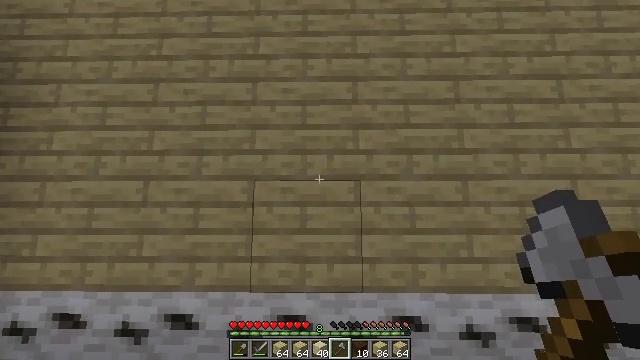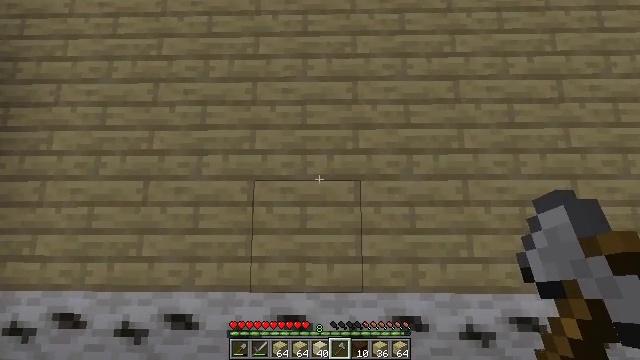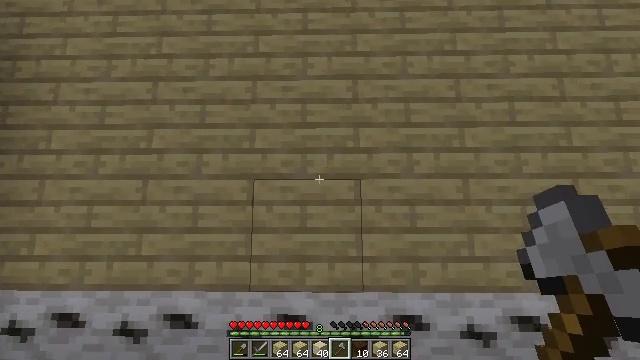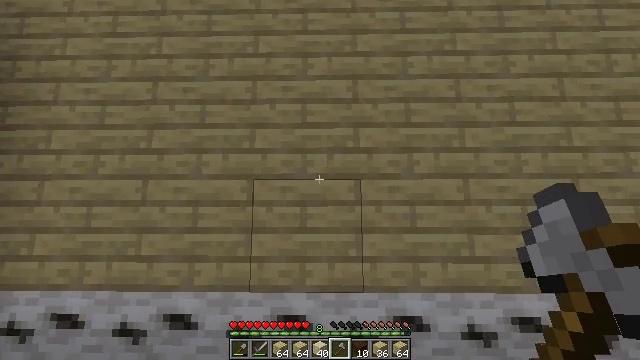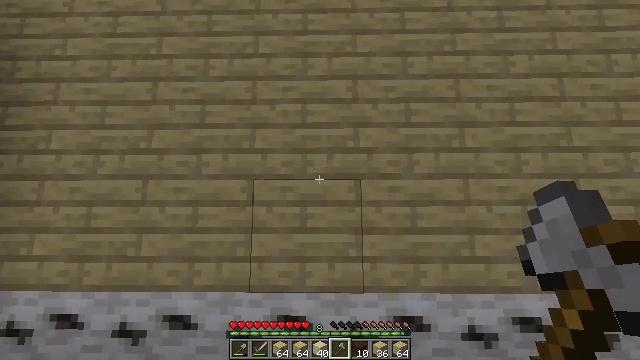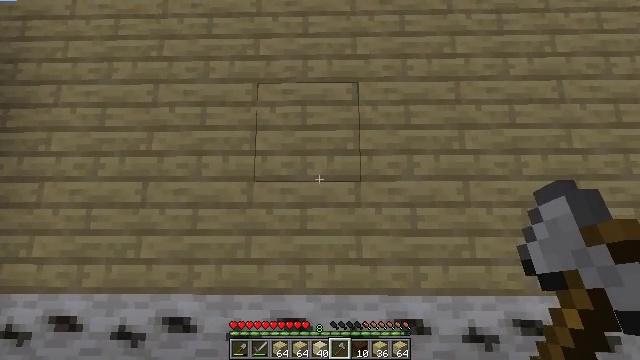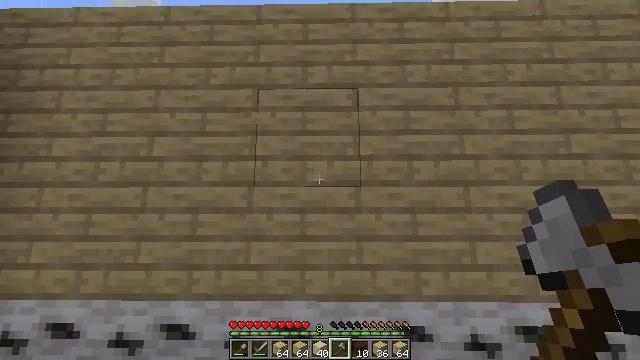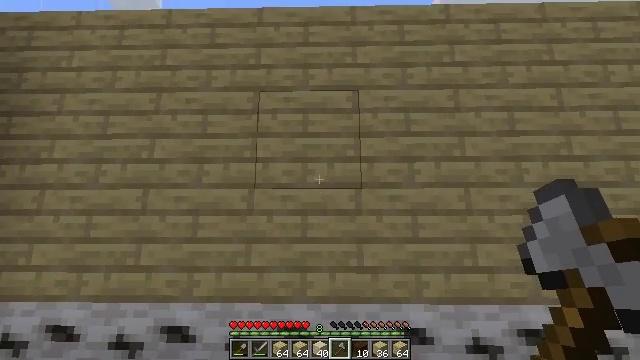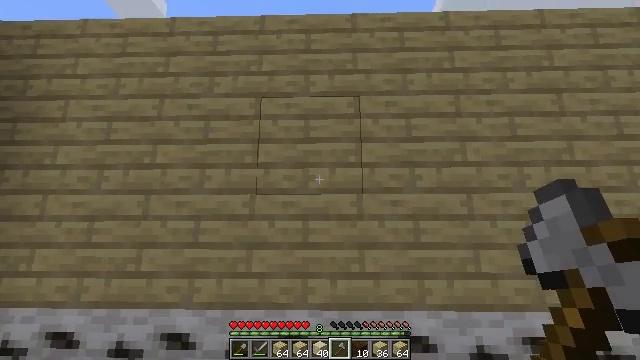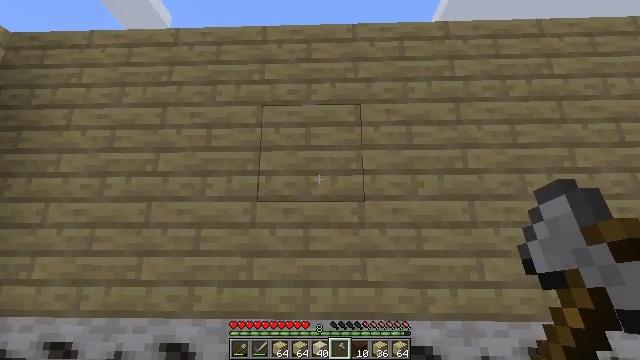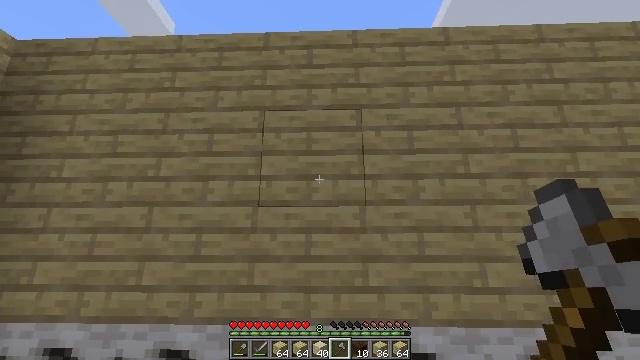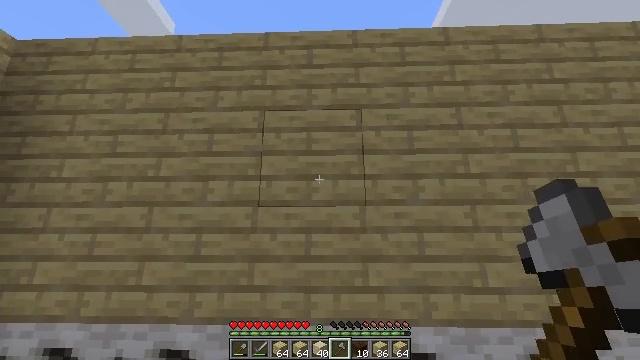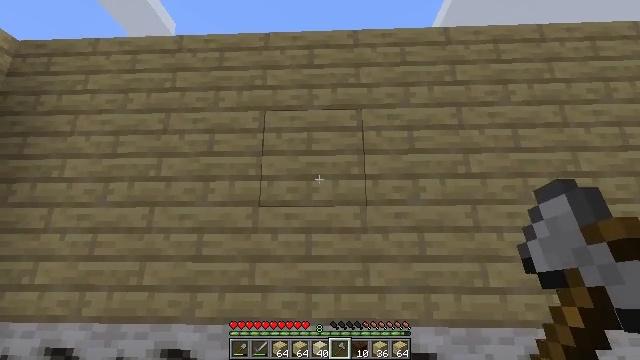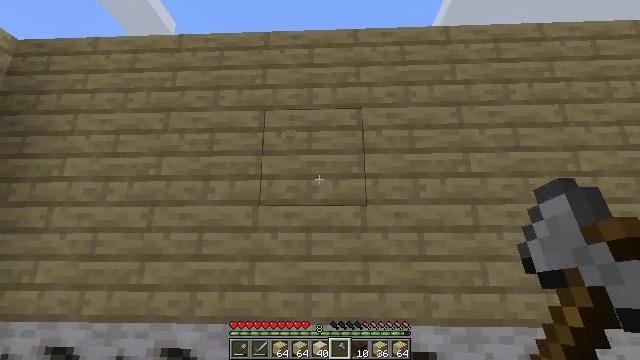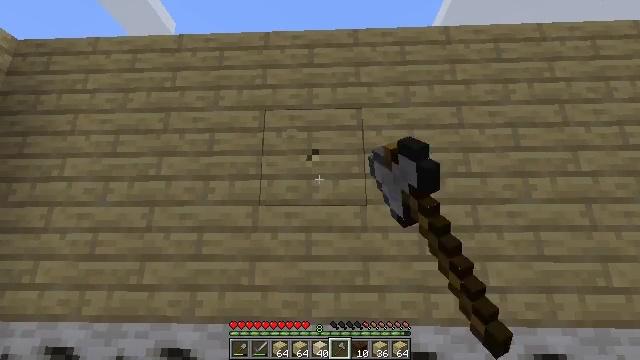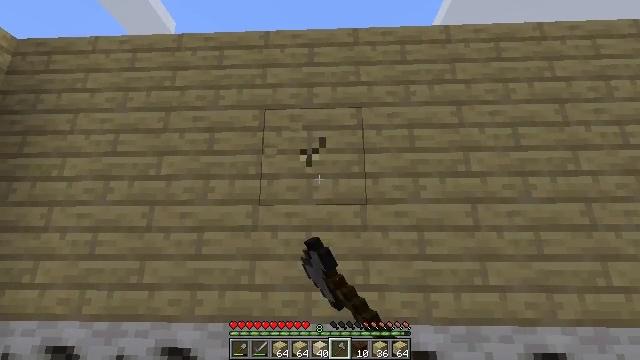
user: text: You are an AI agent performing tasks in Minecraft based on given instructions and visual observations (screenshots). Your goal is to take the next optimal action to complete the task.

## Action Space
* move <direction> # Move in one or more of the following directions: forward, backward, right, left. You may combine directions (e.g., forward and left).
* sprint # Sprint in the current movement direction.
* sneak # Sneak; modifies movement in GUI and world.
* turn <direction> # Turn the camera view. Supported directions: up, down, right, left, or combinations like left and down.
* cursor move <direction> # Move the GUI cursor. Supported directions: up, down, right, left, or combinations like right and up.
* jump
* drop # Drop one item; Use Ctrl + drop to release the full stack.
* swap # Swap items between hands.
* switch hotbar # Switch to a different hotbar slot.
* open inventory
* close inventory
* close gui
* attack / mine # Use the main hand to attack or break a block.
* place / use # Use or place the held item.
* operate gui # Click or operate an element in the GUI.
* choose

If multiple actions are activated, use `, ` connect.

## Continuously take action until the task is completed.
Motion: motion action
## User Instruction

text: Gather some birch planks.
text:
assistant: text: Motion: no_op
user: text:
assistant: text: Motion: no_op
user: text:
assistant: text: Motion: no_op
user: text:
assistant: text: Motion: no_op
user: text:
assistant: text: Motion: no_op
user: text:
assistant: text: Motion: turn up
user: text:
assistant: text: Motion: no_op
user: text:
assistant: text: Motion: turn up
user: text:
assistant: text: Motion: turn up
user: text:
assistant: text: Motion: turn up
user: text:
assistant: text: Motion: no_op
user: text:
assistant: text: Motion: no_op
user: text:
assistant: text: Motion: attack / mine
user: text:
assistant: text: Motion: attack / mine
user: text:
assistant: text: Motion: attack / mine
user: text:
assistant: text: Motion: attack / mine
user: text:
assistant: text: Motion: attack / mine
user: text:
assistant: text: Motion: attack / mine
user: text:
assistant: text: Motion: attack / mine
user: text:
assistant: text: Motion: attack / mine
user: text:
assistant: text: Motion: attack / mine
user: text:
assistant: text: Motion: attack / mine
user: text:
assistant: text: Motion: attack / mine
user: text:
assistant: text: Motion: attack / mine
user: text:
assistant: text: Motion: attack / mine
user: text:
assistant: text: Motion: attack / mine
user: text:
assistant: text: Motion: turn down, attack / mine
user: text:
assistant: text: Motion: turn down, attack / mine
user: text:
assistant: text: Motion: attack / mine
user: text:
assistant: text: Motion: attack / mine